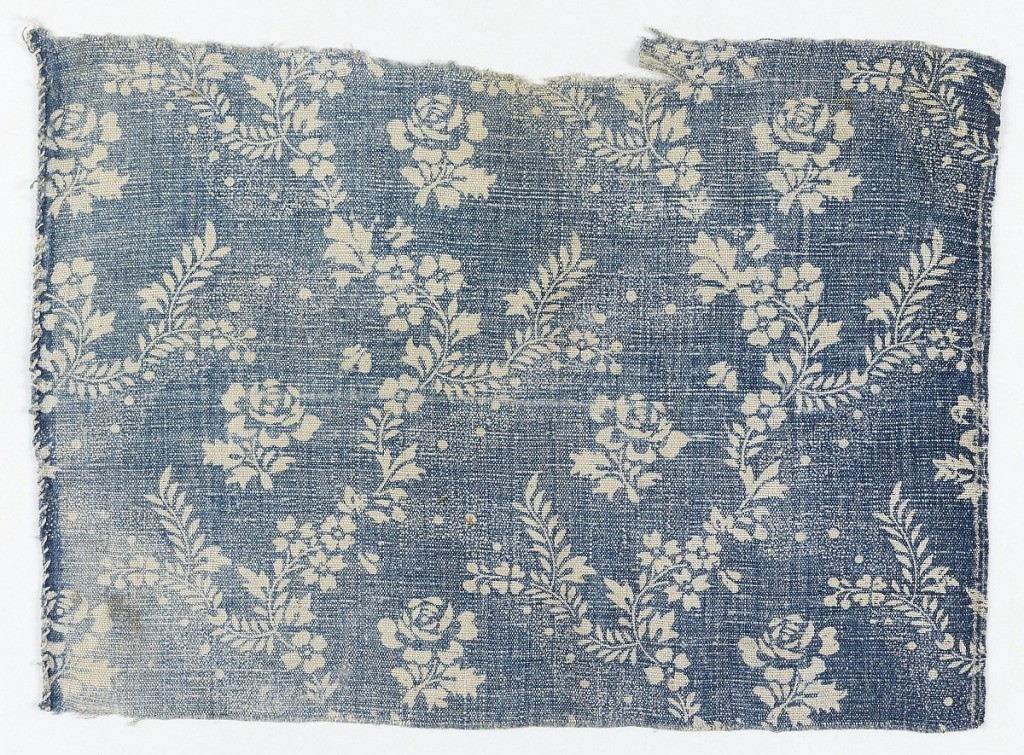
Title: Fragment
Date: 18th century
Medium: bast fiber Technique: resist patterning on plain weave
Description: Textile with allover pattern of blue resist on ivory showing rows of curving floral branches in offset alignment. Selvage on one side.